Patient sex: M
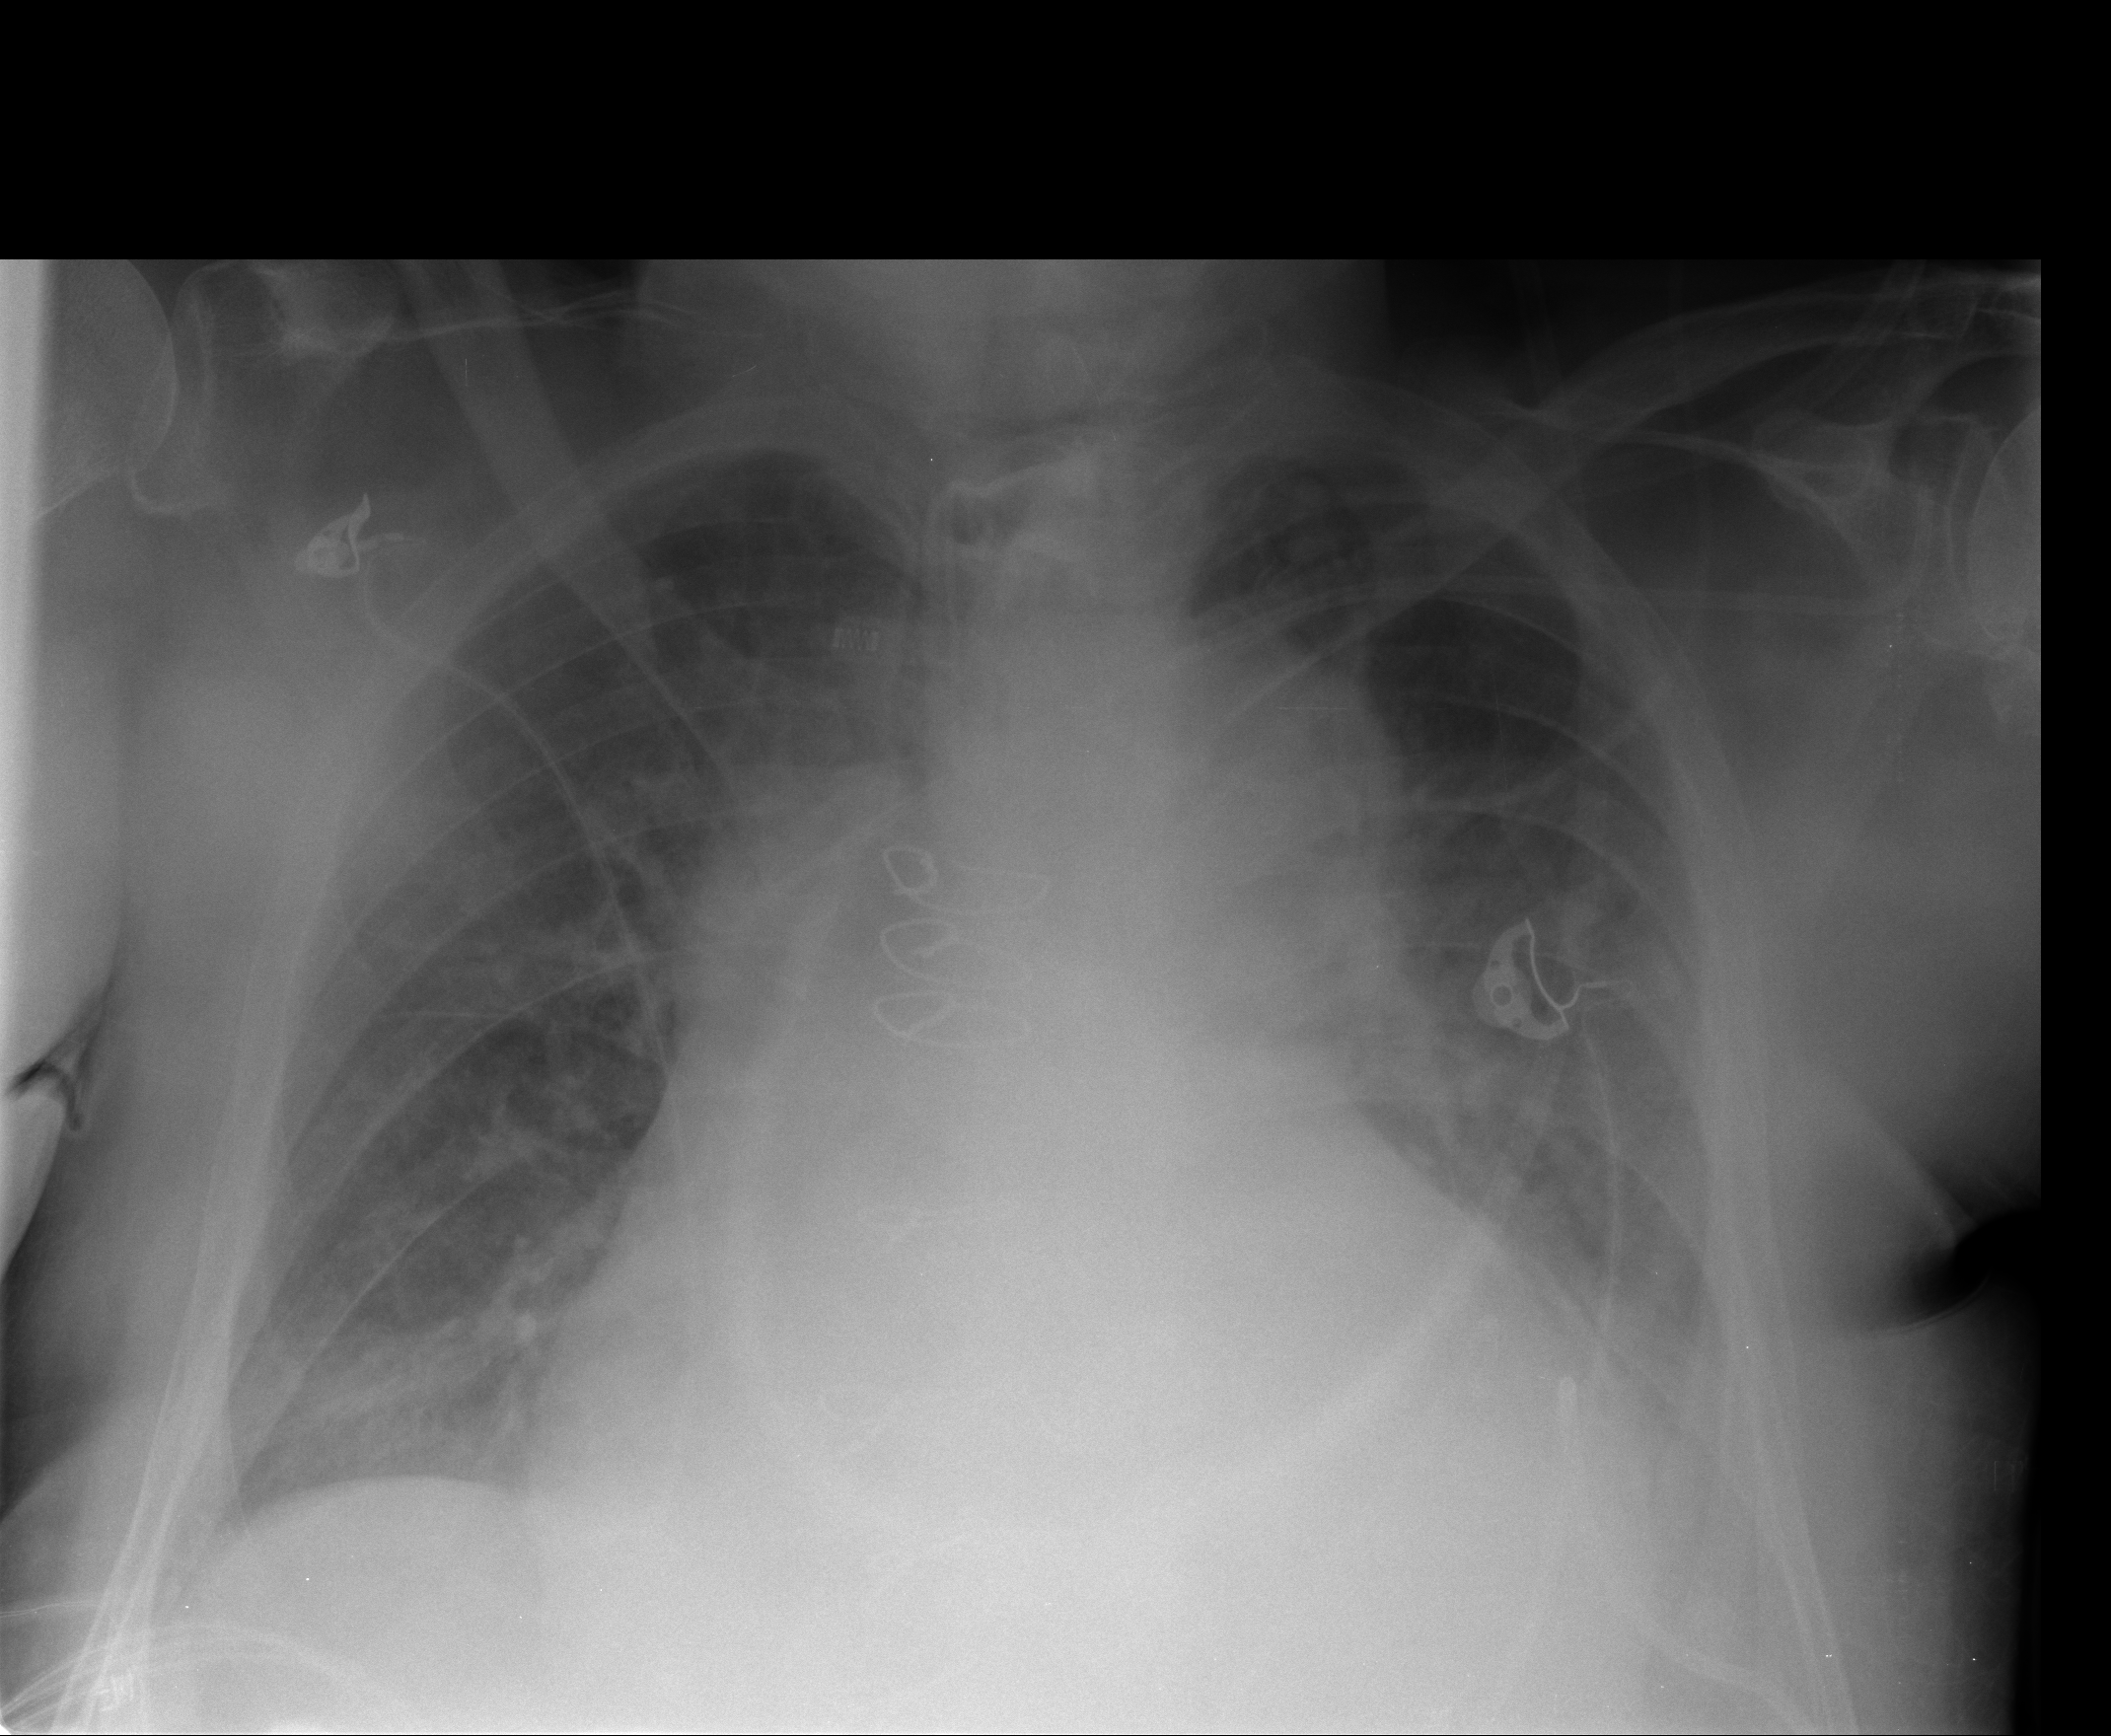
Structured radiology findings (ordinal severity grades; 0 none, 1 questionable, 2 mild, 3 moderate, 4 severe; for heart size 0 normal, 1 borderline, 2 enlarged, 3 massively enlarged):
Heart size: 2
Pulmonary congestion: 2
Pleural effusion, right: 0
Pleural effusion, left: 1
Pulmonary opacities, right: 1
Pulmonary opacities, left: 1
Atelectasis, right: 2
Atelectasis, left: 2